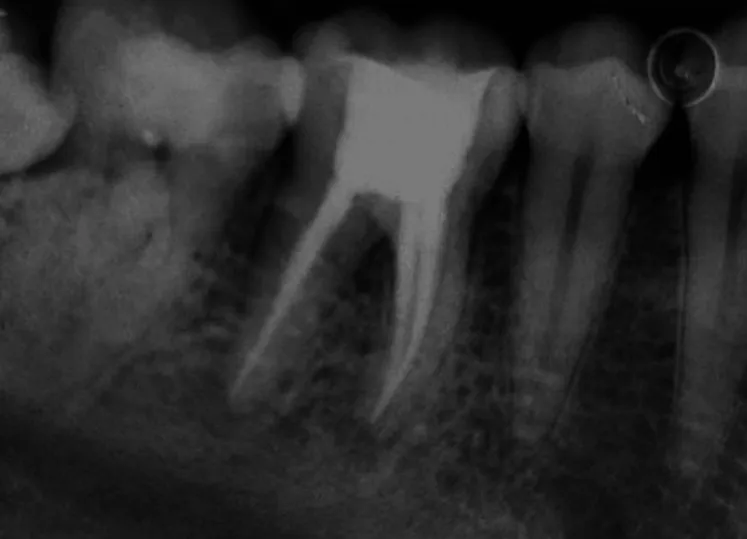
Obturation and post-endodontic restoration with composite resin.
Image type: radiology (x_ray)